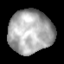
Tissue: lung
Cell type: Epithelial cells
Senescence score: 0.2217
Nuclear area (px): 1887
Mean DAPI intensity: 169.196